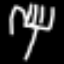
Label: fork